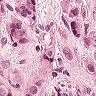
Metastatic tissue present: yes